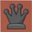
Piece: bQ